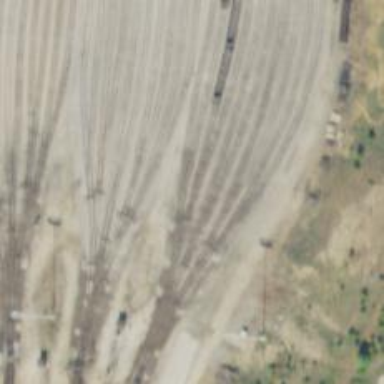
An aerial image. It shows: Abandoned railway yard.